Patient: sex M, age 52
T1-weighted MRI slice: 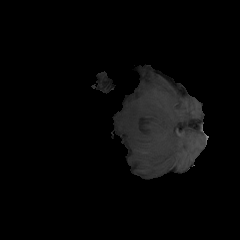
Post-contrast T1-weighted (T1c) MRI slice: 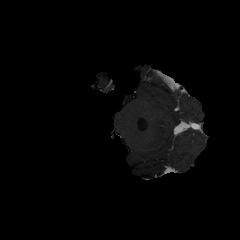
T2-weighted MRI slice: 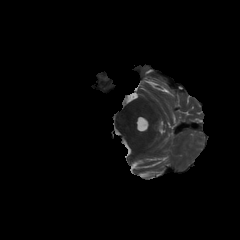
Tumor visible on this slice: no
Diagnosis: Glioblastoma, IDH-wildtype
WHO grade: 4